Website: macys
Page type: customer-info-address
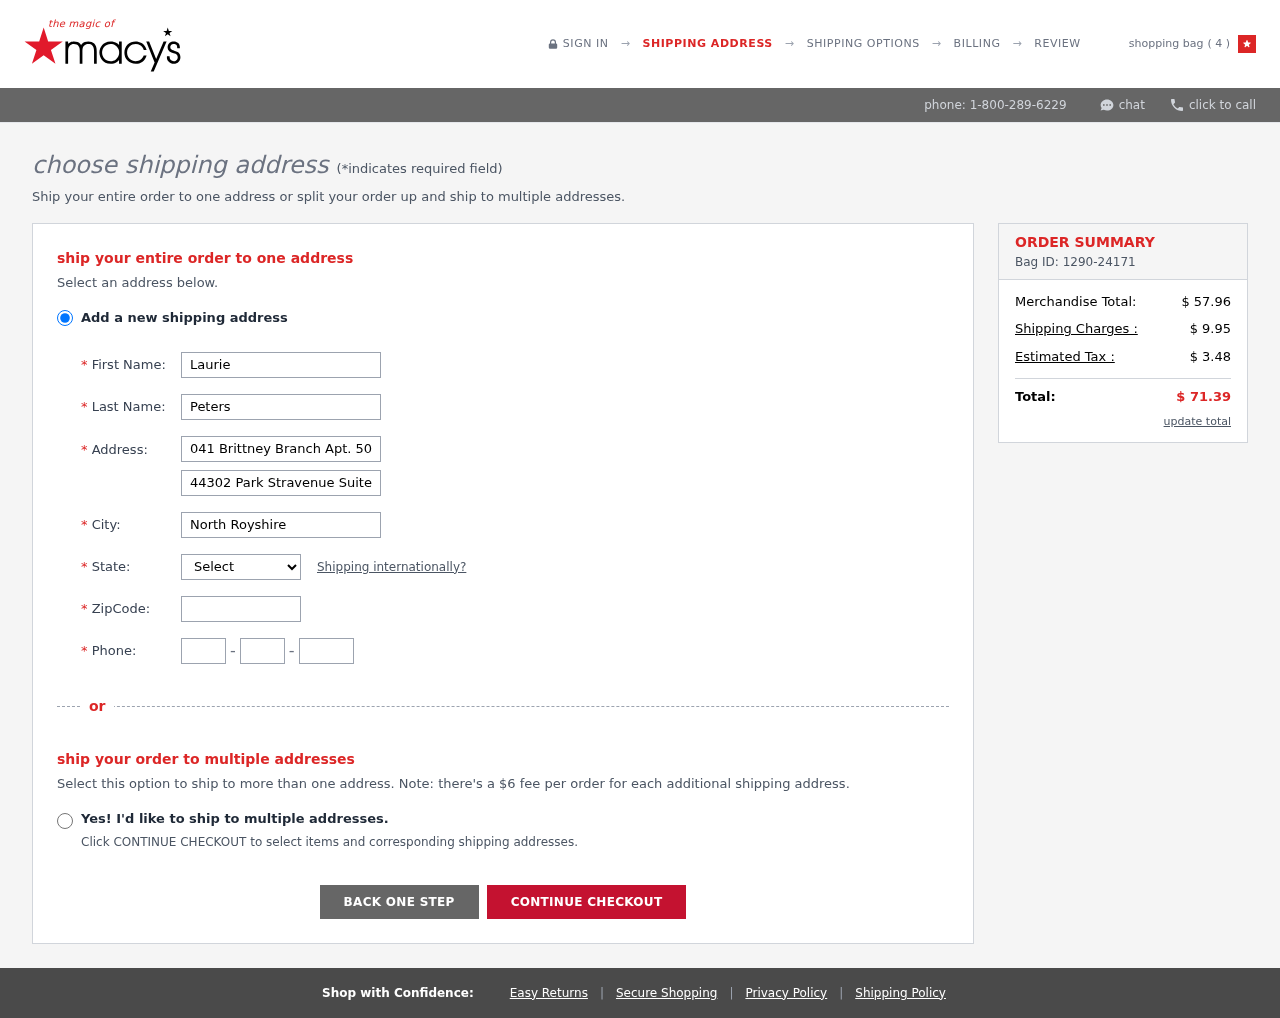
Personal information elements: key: PII_CITY
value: North Royshire
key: PII_FIRSTNAME
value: Laurie
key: PII_LASTNAME
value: Peters
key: PII_PHONE_AREA
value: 696
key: PII_PHONE_PREFIX
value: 779
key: PII_PHONE_SUFFIX
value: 7303
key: PII_POSTCODE
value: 04488
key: PII_STATE_ABBR
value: ID
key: PII_STREET
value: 041 Brittney Branch Apt. 501
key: PII_STREET2
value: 44302 Park Stravenue Suite 184
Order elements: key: ORDER_NUM_ITEMS
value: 4
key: ORDER_ID
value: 1290-24171
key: ORDER_SUBTOTAL
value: $ 57.96
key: ORDER_SHIPPING_COST
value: $ 9.95
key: ORDER_TAX
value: $ 3.48
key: ORDER_TOTAL
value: $ 71.39